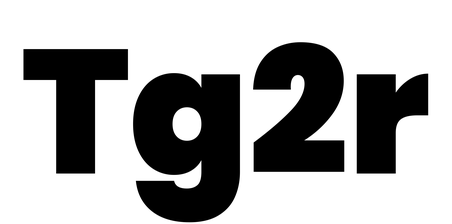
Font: Poppins-Black